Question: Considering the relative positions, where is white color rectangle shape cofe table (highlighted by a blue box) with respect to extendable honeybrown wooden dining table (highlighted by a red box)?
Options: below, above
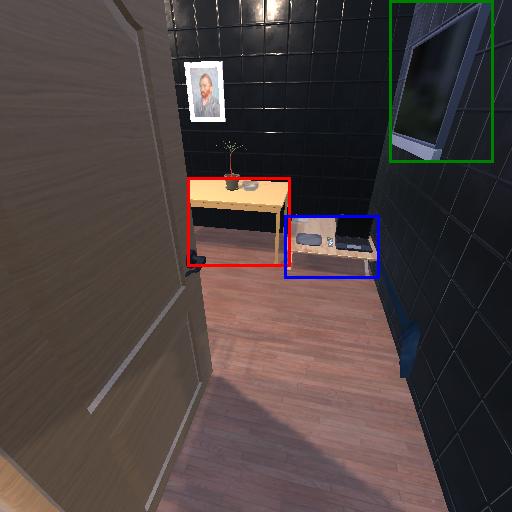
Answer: below